Interaction volume radius: 5 \u00c5
Interaction volume height: 20 \u00c5
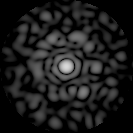
Disorder parameter: 0.8733